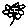
Label: flower